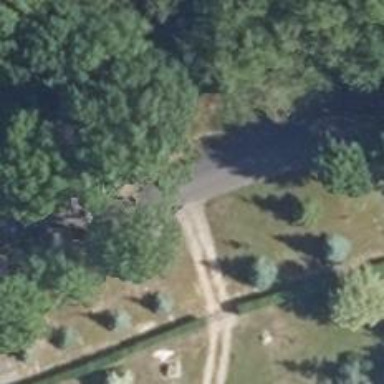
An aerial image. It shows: Asphalt road classified as tertiary.